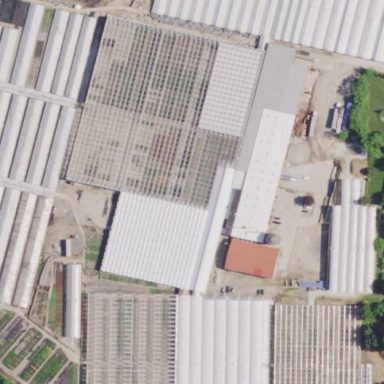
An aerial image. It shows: Greenhouse used for horticulture.